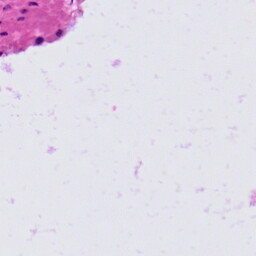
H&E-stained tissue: Prostate